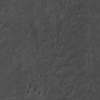
Label: not_dusty